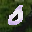
Label: 0